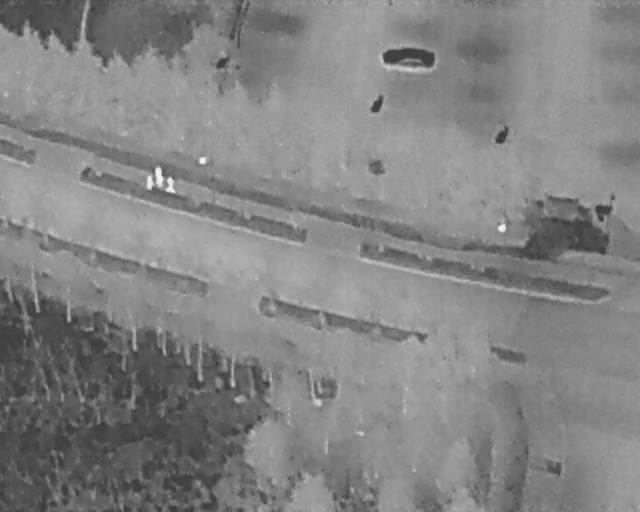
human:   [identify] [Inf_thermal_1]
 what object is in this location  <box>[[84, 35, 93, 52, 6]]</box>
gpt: <ref>1 large car at the right</ref>